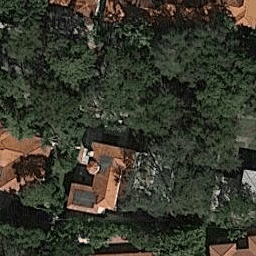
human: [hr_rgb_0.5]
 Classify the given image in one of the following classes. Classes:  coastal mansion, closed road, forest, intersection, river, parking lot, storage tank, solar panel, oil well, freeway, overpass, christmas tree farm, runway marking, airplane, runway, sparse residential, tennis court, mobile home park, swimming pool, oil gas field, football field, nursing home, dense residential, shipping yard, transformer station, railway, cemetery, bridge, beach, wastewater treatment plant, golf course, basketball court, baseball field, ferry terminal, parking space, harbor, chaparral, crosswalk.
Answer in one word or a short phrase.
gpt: sparse residential